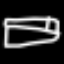
Label: bed